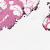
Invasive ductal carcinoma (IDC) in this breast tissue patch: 0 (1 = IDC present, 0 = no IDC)